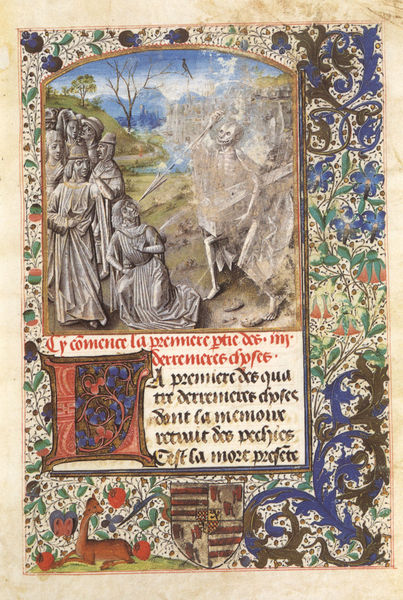
Titel: Cordiale de quattuor novissimis
Künstler: Gerard van Vliederhoven
Institution: Brüssel, Bibliothèque Royale
Schlagwörter: baum, blau, himmel, wasser, bäume, grün, landschaft, blumen, bunt, frankreich, grau, tier, ornament, mord, rahmen, tod, tot, bach, hügel, ranken, farbig, schrift, berge, französisch, floral, ornamente, buch, illustration, schwert, text, initiale, pergament, wappen, skelett, reh, speer, rabe, pfeil, gerippe, skellett, latein, buchmalerei, kalligrafie, stundenbuch, kapitale, e, ars moriendi, ornamemte, geist+